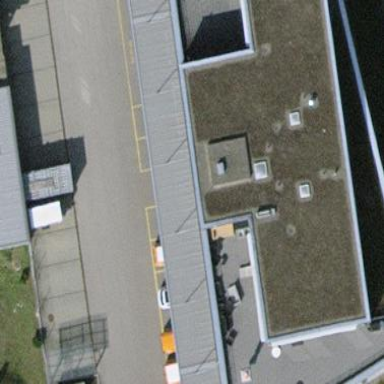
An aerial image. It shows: Industrial building.